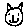
Label: cat